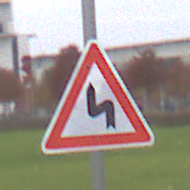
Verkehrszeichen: DoppelkurveZunaechstLinks
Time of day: Midday
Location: Outdoor (Suburban)
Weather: Overcast
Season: NotSpecified
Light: Natural